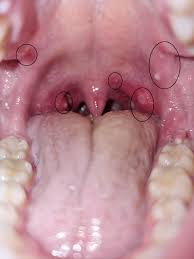
Condition: Mouth Ulcer